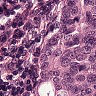
Metastatic tissue present: yes